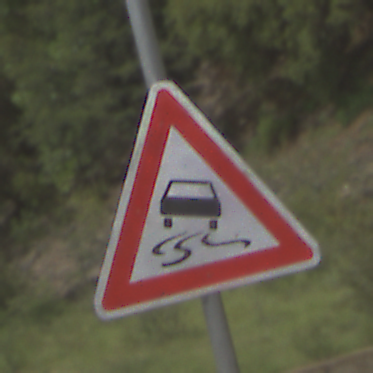
Verkehrszeichen: SchleuderOderRutschgefahr
Umgebung: Outdoor, Nature
Tageszeit: Midday
Wetter: PartlyCloudy
Licht: Natural
Jahreszeit: NotSpecified
Kontrast: HighContrast